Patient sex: F
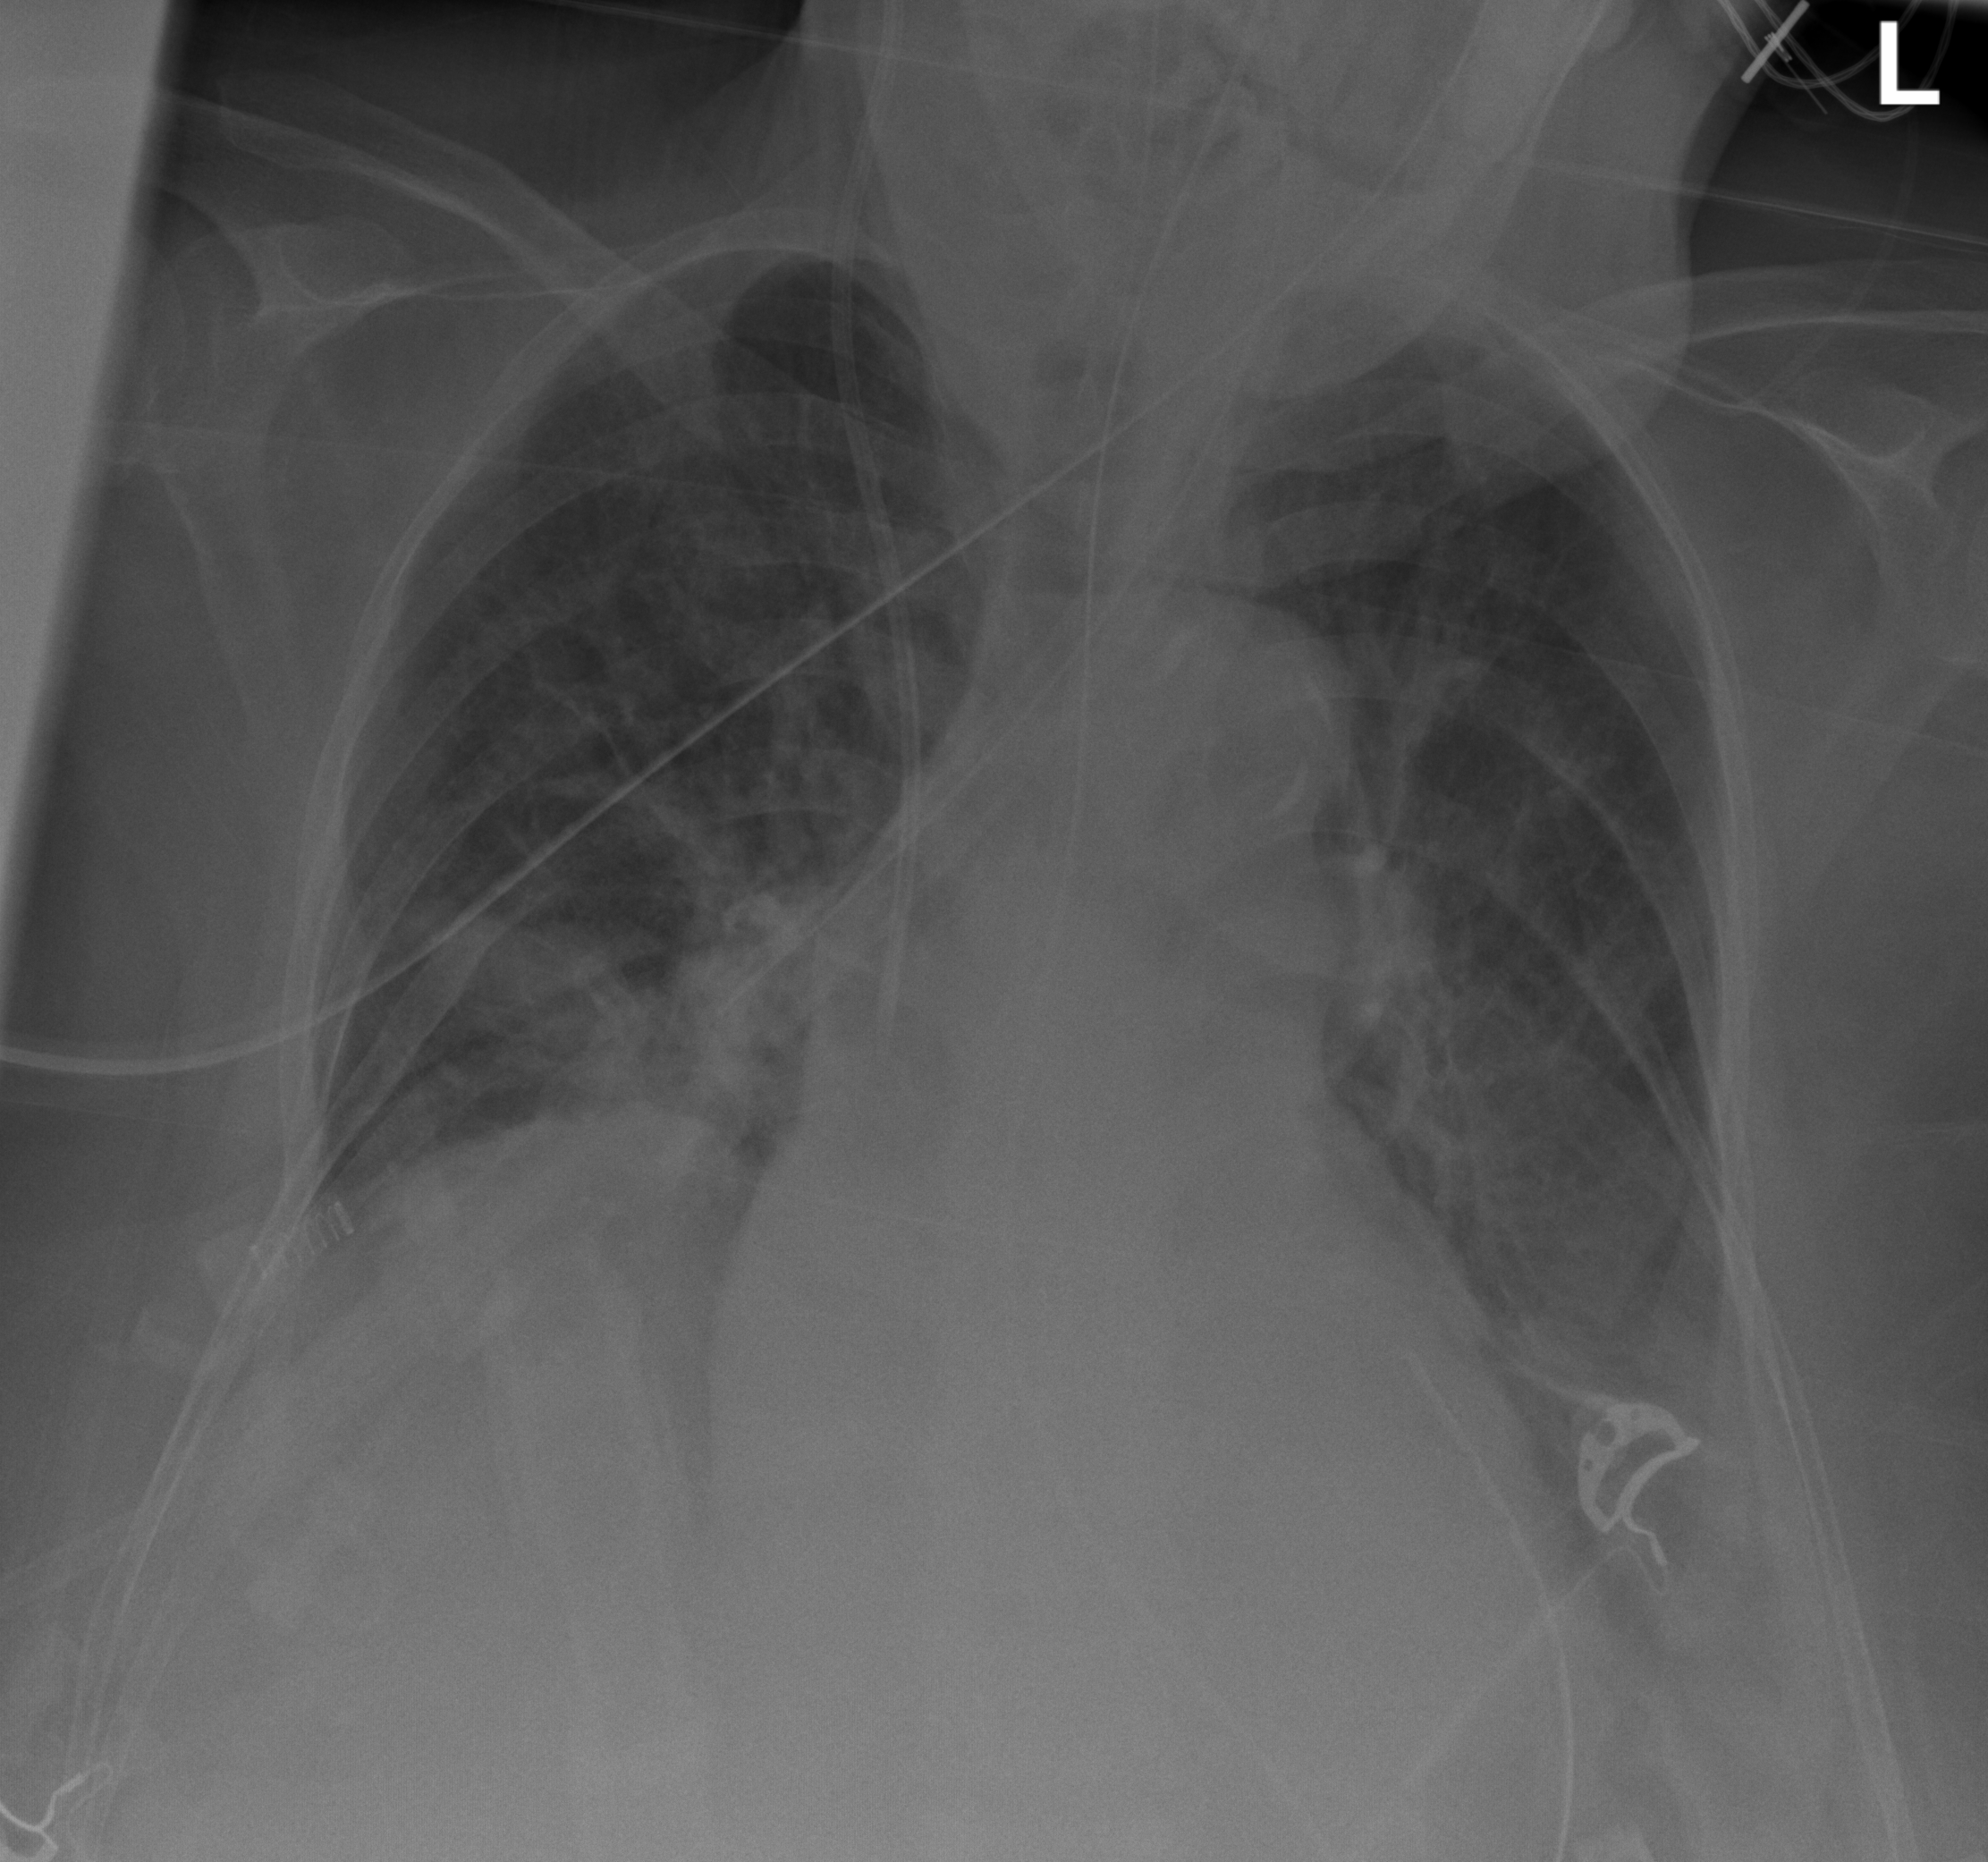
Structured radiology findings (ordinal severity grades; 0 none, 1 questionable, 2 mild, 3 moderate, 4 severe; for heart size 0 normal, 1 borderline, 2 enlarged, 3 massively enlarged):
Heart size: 2
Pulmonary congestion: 1
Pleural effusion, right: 2
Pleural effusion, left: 2
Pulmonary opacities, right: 1
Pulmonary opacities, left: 1
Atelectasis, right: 2
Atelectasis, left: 2